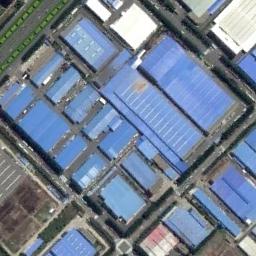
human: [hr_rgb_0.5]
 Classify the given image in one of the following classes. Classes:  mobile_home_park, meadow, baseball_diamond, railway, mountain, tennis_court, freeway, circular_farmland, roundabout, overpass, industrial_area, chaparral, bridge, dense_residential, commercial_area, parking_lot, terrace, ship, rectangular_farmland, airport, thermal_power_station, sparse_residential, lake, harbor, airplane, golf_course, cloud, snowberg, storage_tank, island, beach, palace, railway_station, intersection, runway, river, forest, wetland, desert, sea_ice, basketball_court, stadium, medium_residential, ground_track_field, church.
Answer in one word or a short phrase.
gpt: industrial_area